Question:
I have attached an image of my table. I want to know, how I can "merge" two columns "Number1" with "Number2" and then delete one of the columns so it looks like the right table. If the same data already exists in both columns then just ignore. What does it look like in SQL?
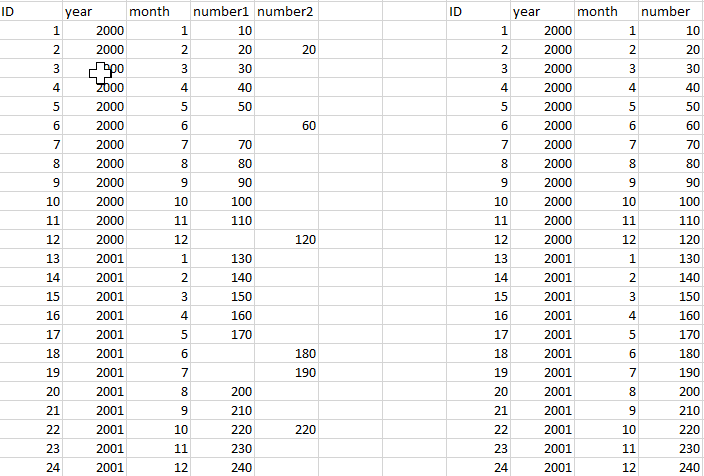
Answer: This is just a use of coalesce
'''
select id, year, month,
coalesce(number1, number2) number
'''
This assumes the blanks in your image are 'NULL' (integer values cannot be "blank")
If your columns happen to be varchar then try
'''
select id, year, month,
coalesce(nullif(number1,''), nullif(number2,'')) number
'''